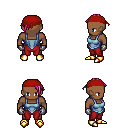
a pixel art fantasy rpg character, male body template, human, dark skin, blue vest, red pants, pink long mohawk hairstyle, red bandana, metal gloves, gold boots, four views (front, back, left, right), 2x2 character sprite sheet, small pixel art, hard edges, no anti-aliasing